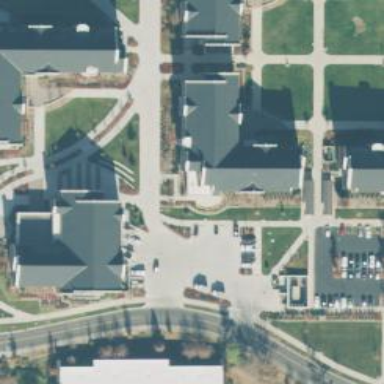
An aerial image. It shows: Dormitory building.